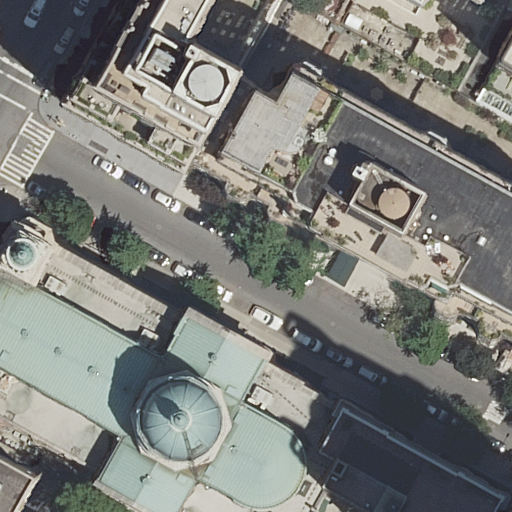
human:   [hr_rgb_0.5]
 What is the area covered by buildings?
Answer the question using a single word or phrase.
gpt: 5456m2

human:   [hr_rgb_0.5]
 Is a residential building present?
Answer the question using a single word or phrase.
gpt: yes

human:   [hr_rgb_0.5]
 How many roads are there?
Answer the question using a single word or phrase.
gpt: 2

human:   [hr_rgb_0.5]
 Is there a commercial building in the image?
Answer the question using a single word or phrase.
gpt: no

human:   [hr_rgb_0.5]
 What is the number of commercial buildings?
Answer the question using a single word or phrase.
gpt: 0

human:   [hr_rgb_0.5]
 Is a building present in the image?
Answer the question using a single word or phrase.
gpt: yes

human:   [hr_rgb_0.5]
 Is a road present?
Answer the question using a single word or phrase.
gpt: yes

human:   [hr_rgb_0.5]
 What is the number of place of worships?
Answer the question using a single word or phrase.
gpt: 1

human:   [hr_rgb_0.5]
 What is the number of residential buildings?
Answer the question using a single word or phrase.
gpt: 7

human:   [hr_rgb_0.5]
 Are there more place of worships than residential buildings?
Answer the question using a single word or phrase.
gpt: no

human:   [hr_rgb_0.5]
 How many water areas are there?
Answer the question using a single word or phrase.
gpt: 0

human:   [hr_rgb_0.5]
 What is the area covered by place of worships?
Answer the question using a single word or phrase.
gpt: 2477m2

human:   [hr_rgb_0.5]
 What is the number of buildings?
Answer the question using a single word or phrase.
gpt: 8

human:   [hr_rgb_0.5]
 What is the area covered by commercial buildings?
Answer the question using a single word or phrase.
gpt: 0m2

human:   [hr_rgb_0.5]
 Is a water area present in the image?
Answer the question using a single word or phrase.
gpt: no

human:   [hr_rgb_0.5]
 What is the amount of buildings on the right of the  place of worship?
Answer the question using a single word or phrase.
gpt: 5

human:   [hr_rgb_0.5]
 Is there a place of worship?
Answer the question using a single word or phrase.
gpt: yes

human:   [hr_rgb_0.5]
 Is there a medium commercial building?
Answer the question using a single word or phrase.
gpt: no

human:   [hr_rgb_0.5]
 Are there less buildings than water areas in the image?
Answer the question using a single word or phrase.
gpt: no

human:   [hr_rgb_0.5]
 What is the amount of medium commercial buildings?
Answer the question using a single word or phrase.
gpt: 0

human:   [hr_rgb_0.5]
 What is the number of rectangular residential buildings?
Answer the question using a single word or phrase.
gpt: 3

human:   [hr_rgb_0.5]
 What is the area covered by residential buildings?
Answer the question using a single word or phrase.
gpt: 2979m2

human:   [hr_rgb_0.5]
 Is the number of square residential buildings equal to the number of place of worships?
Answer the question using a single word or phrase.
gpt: no

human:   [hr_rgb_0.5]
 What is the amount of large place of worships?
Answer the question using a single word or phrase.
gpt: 1

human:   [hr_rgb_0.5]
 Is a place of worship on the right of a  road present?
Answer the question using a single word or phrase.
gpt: no

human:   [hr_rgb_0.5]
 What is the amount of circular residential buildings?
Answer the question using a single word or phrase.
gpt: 0

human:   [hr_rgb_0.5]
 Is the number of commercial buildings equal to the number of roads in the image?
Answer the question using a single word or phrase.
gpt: no

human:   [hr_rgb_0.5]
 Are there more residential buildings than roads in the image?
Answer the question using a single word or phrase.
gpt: yes

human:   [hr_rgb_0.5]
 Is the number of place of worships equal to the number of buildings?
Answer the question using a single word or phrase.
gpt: no

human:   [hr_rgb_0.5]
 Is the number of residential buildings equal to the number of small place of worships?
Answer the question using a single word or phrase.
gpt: no

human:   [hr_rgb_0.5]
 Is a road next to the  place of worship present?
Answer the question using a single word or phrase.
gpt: yes

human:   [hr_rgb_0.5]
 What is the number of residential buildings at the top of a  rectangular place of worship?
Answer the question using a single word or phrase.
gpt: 0

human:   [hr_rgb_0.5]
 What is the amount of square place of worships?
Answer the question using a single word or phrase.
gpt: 0

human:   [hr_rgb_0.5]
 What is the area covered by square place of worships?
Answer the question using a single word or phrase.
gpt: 0m2

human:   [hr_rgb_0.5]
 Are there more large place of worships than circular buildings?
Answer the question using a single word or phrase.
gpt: yes

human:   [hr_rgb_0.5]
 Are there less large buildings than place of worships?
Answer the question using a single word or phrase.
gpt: no

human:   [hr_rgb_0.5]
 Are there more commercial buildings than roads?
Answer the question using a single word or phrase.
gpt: no

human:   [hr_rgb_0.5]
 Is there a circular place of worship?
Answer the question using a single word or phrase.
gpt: no

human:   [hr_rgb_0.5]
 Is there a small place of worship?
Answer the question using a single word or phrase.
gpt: no

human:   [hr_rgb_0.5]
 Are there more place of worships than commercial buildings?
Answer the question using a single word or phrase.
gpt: yes

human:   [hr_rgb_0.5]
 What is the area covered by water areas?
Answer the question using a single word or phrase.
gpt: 0m2

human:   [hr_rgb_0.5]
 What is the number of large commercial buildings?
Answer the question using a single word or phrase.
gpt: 0

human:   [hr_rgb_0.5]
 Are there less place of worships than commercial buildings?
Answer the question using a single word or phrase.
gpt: no

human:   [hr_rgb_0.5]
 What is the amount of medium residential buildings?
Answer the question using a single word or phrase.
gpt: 1

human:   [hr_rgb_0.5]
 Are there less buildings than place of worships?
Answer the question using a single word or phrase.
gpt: no

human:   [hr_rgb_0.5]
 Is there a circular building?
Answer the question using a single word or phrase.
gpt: no

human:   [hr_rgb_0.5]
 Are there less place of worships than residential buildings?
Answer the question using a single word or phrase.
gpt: yes

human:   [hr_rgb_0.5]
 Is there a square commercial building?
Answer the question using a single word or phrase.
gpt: no

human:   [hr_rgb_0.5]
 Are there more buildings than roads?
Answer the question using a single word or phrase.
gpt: yes

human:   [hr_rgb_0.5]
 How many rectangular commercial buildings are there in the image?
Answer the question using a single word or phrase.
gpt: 0

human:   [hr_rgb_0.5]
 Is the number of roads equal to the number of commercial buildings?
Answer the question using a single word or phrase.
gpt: no

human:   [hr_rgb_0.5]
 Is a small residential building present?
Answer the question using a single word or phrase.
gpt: yes

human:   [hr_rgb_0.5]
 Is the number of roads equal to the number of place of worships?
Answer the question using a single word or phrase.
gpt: no

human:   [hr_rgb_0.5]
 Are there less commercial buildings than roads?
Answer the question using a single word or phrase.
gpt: yes

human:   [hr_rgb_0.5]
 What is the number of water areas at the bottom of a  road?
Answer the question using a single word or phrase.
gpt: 0

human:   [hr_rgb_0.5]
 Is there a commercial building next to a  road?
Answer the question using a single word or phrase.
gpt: no

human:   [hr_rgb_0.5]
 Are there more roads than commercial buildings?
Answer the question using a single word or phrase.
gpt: yes

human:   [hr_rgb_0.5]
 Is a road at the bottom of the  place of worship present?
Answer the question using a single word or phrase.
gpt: no

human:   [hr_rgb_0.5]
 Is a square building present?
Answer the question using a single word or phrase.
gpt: no

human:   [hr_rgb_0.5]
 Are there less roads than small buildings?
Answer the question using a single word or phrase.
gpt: yes

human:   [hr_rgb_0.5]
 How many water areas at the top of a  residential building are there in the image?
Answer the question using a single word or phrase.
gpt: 0

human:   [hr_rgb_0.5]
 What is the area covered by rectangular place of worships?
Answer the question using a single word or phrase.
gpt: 0m2

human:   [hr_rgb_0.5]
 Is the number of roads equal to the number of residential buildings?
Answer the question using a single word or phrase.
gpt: no

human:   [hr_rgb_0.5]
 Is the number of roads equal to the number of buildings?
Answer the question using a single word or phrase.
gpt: no